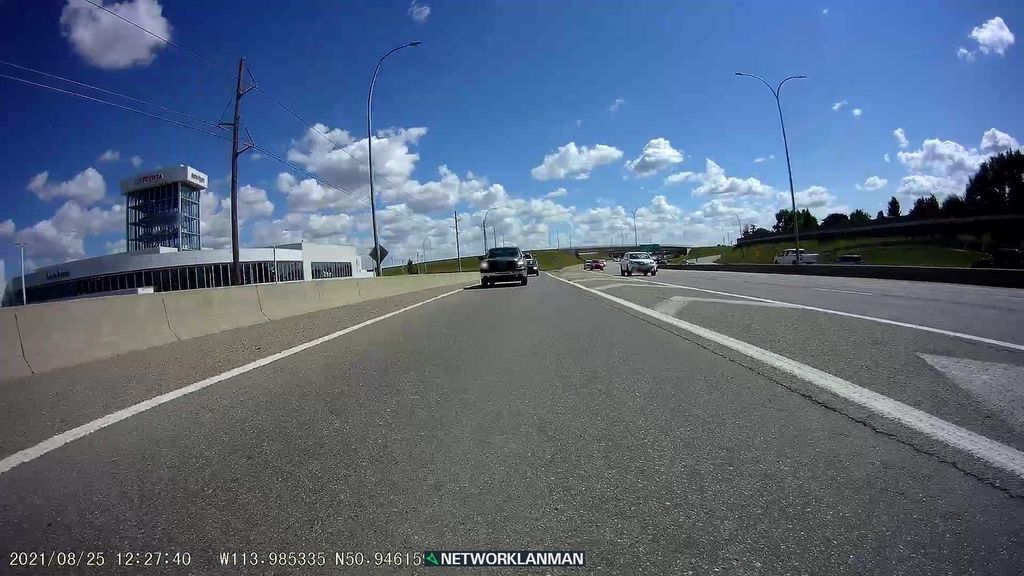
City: calgary